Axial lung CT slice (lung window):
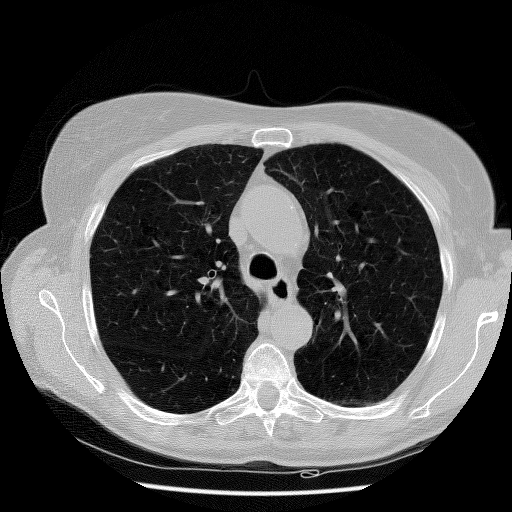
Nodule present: no